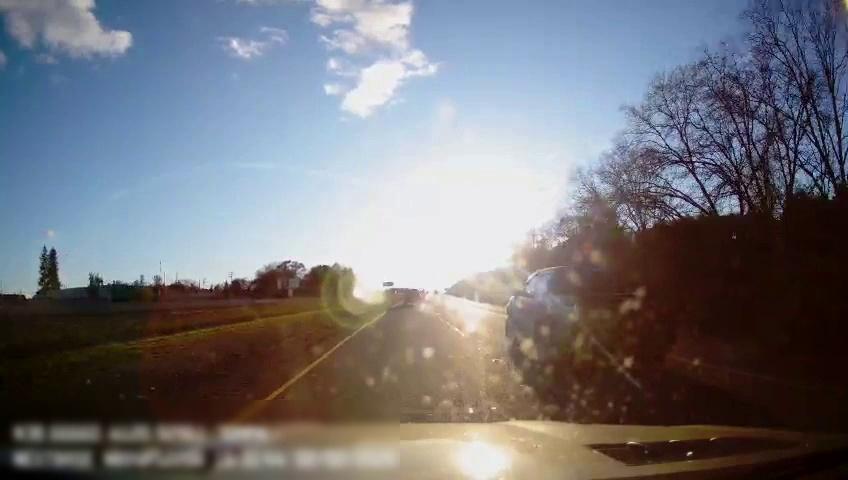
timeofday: Day
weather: Sunny
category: Drivable Space
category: Drivable Space
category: Vehicles | Truck
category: Vehicles | SUV
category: Lanes | Current Lane
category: Lanes | Current Lane
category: Lanes | Alternate Lane